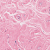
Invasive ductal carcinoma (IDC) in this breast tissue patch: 0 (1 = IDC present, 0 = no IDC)